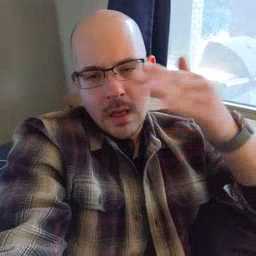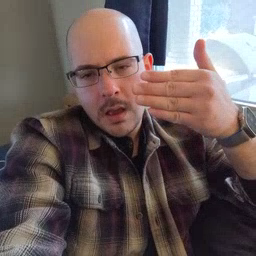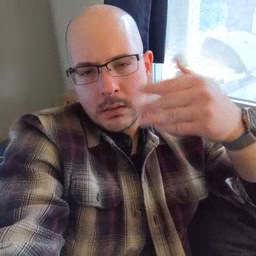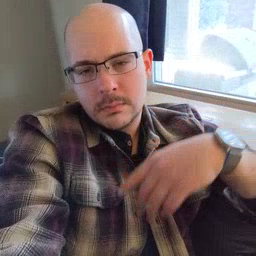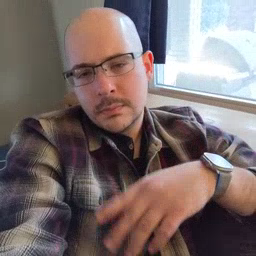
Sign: flag